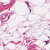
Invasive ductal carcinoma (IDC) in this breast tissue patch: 0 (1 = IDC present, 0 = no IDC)